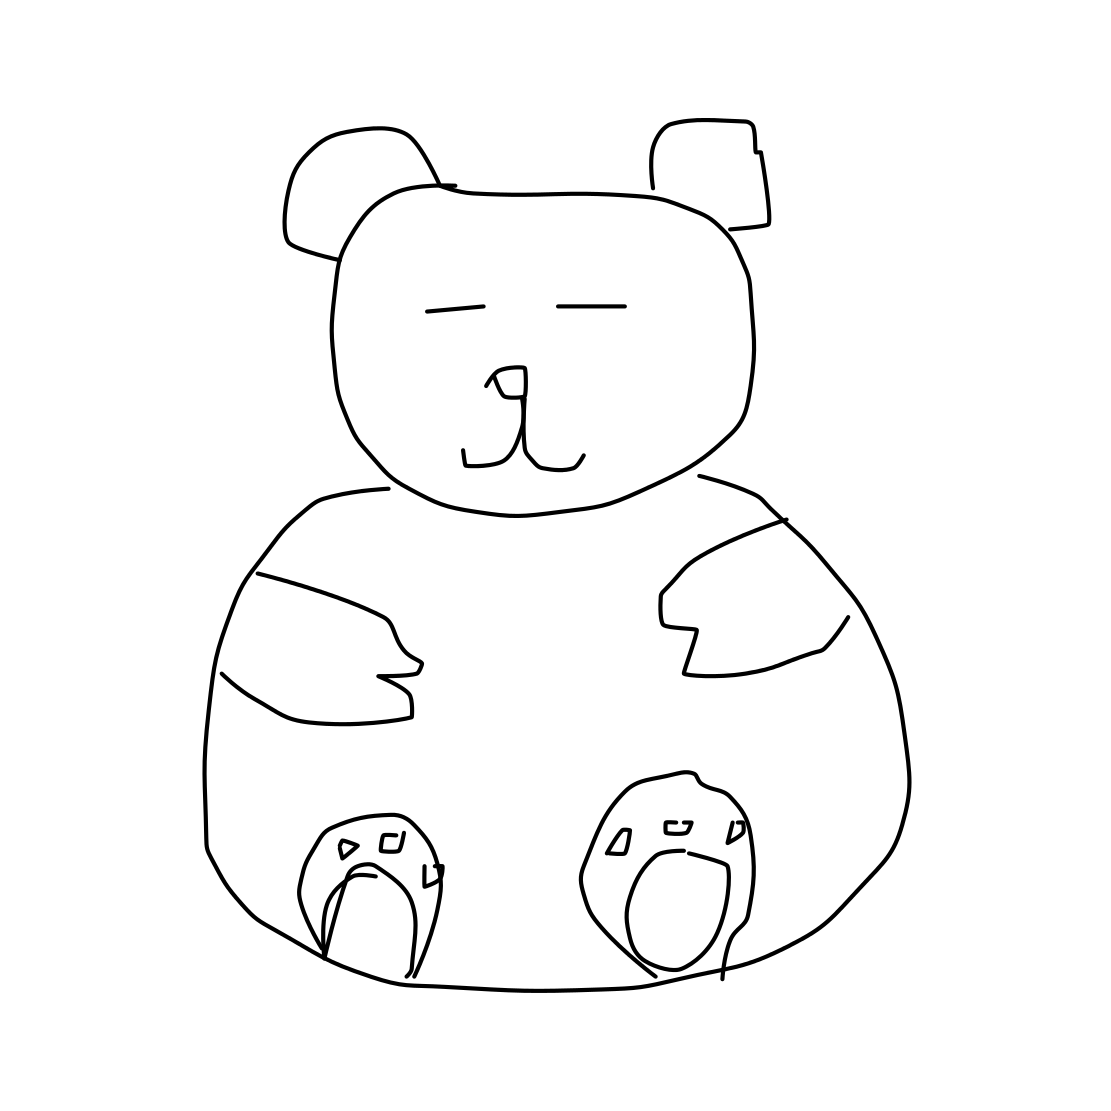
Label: panda